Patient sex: M
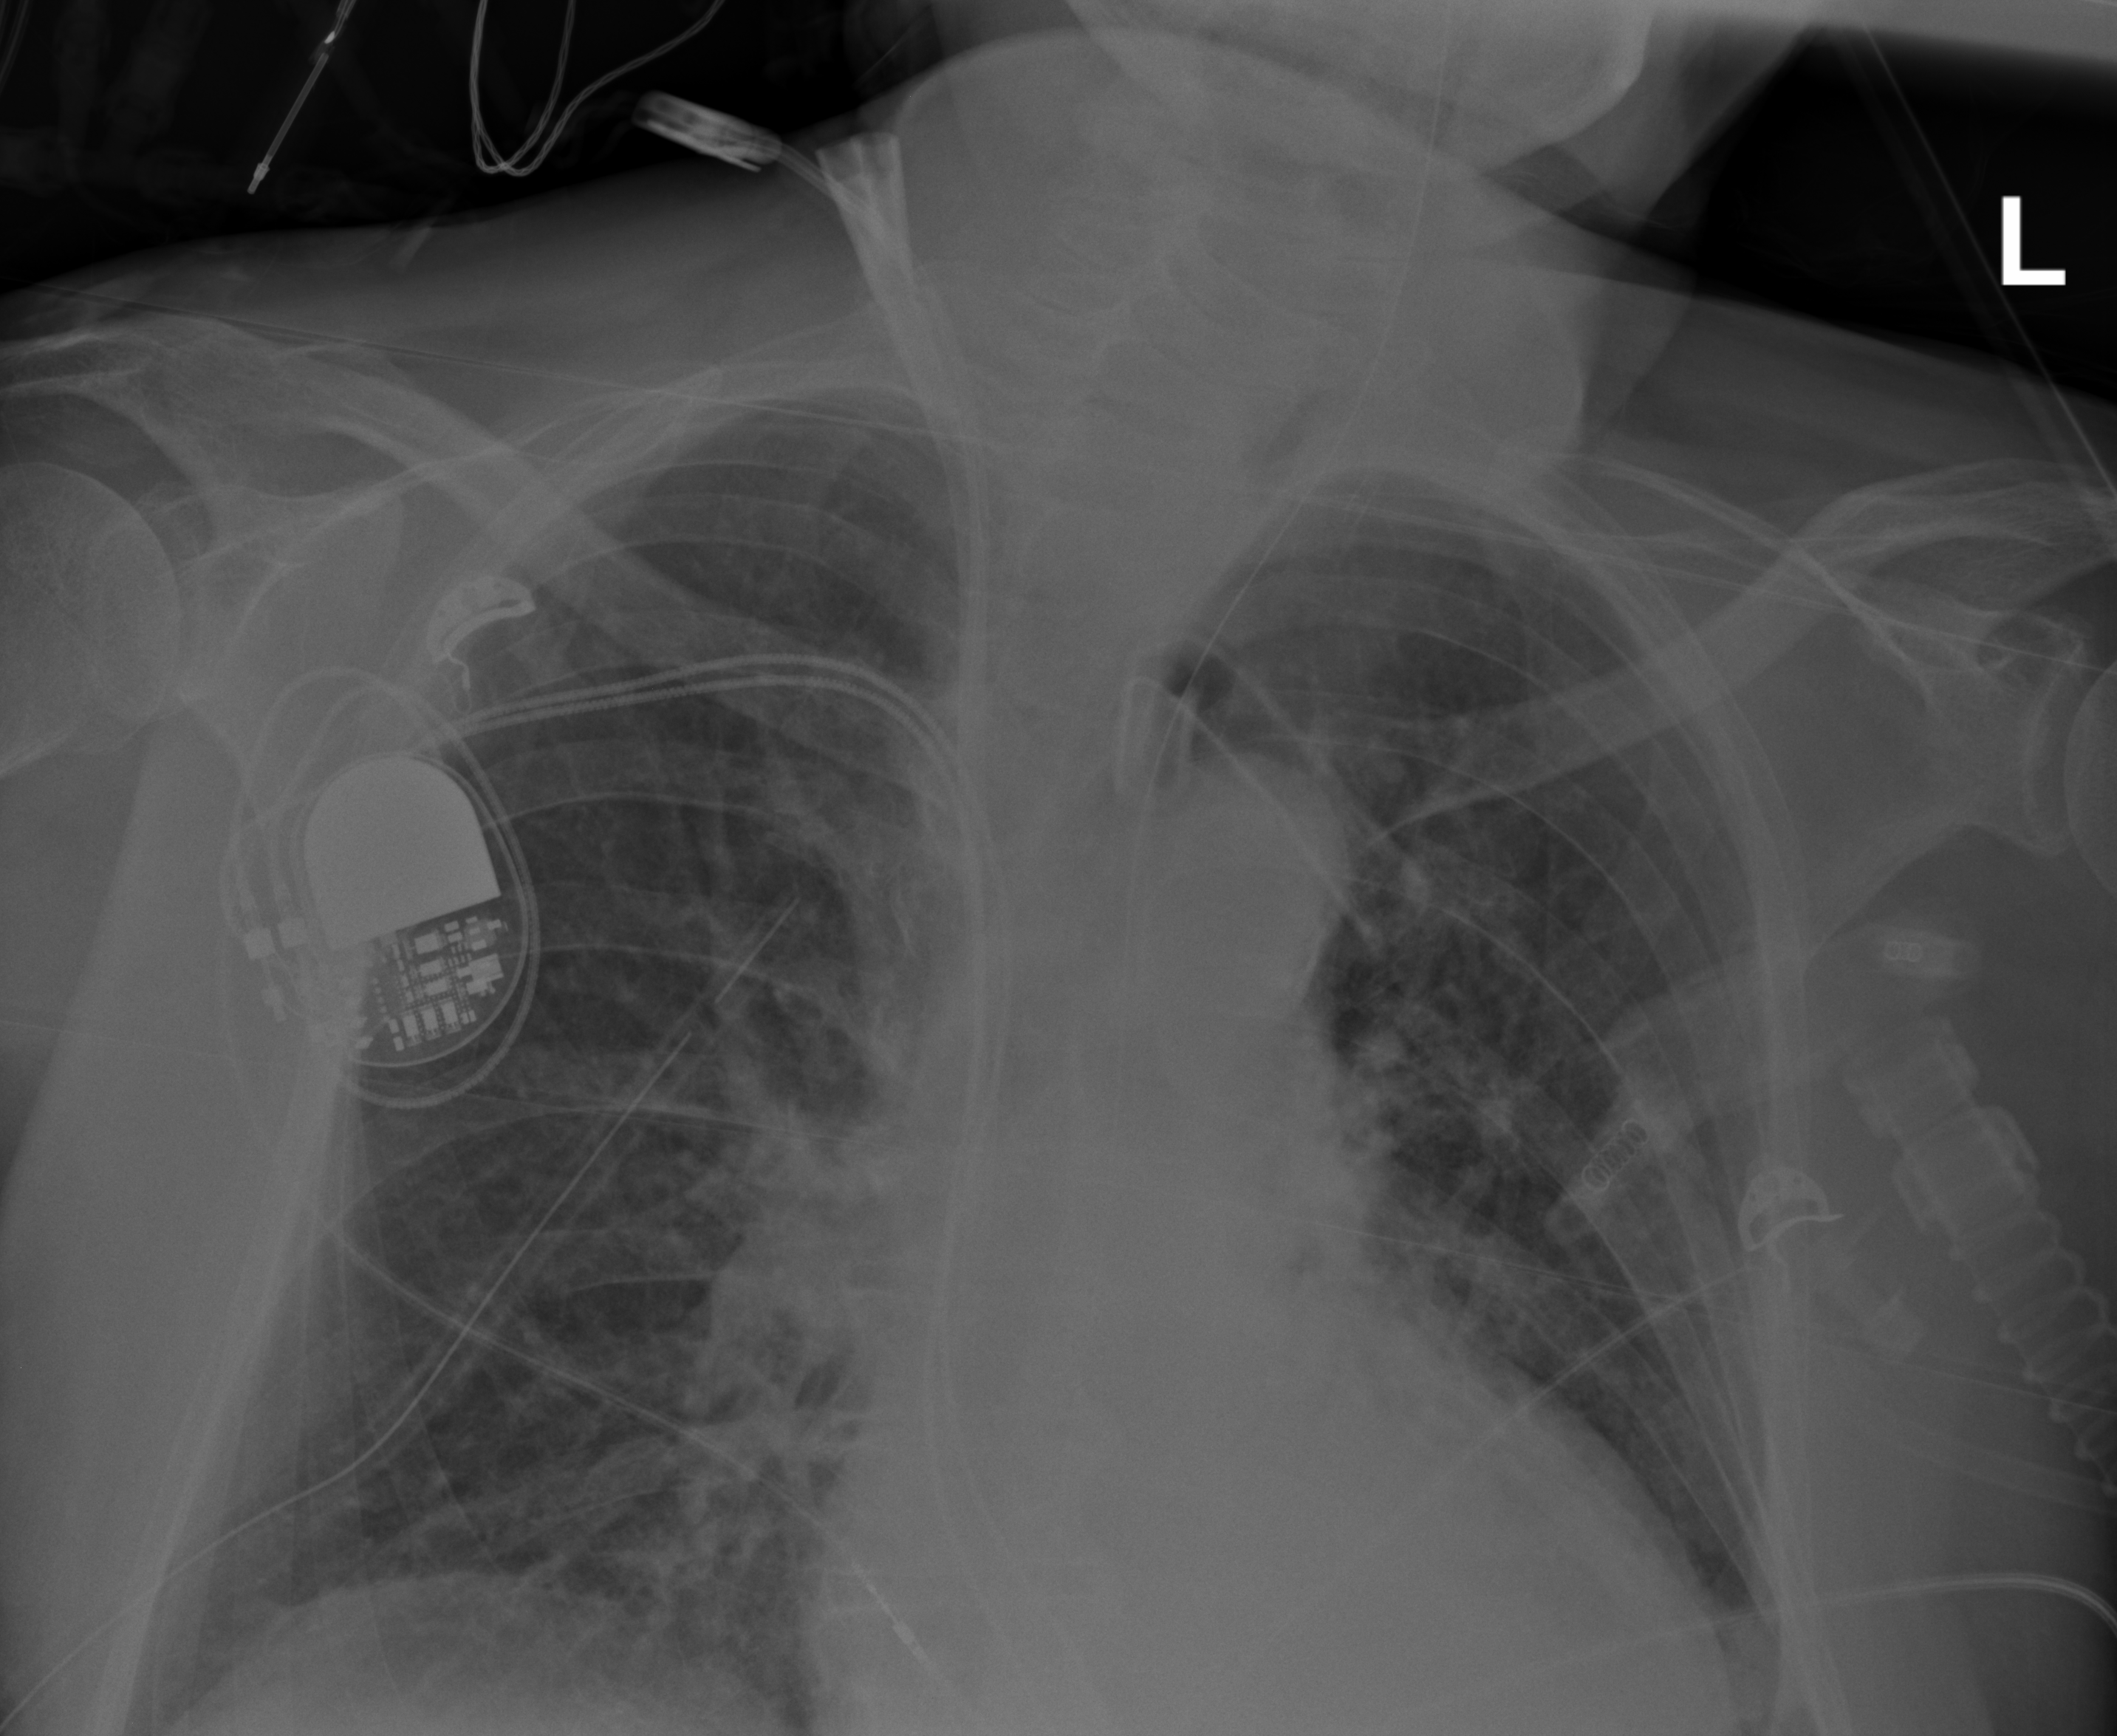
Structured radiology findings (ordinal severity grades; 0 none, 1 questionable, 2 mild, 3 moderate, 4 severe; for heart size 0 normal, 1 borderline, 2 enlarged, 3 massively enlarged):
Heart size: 0
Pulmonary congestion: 2
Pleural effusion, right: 0
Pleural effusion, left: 0
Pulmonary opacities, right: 2
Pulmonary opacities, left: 1
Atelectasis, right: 2
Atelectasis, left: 2